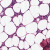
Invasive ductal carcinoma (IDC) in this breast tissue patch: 0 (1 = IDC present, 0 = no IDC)